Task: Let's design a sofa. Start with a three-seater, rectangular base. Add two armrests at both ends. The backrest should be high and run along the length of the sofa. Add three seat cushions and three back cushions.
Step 234:
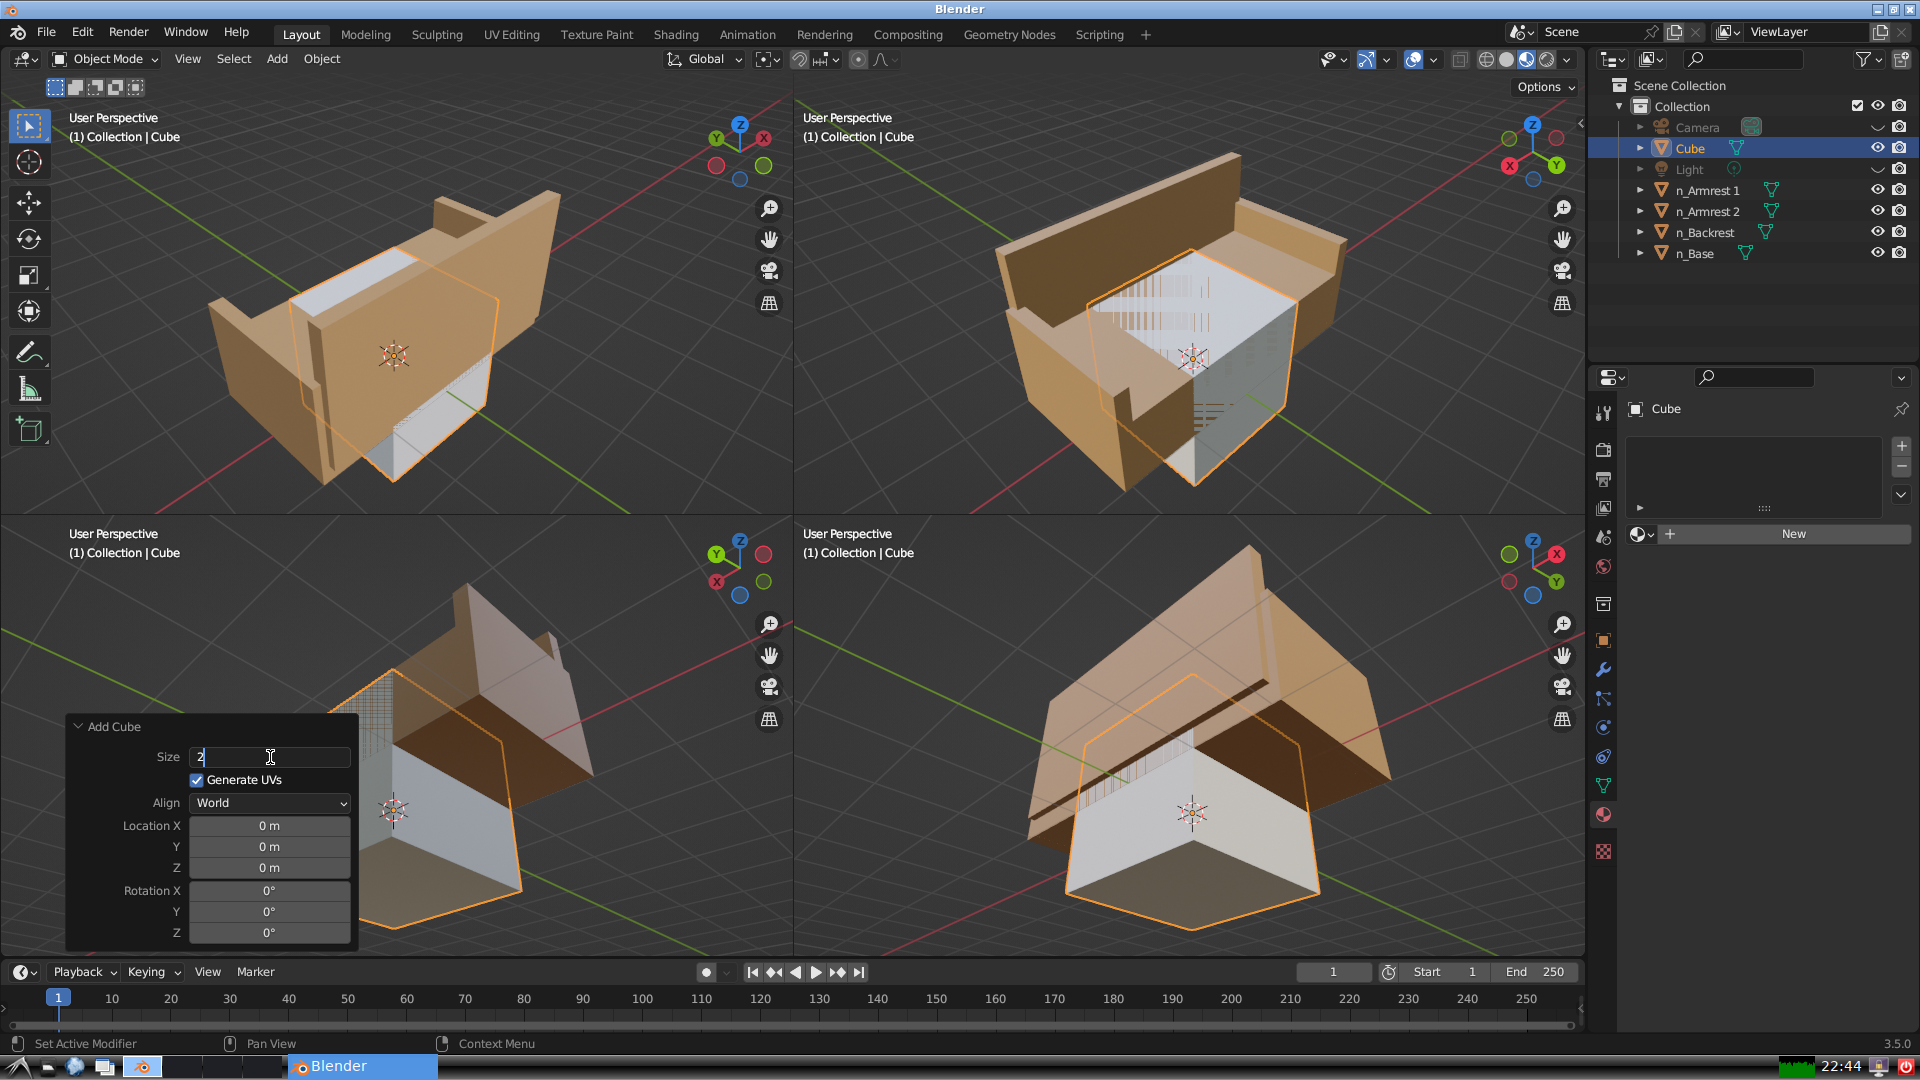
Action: {"key_press": ['Return']}